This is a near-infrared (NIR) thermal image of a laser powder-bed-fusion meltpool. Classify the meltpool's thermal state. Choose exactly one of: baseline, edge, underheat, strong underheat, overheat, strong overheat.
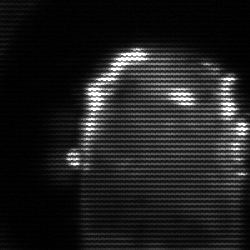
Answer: baseline